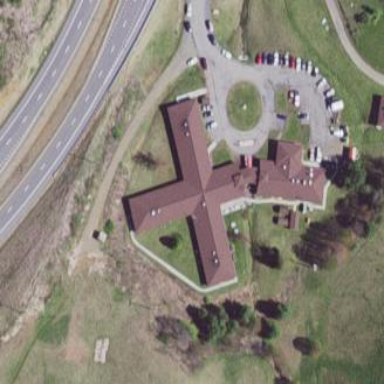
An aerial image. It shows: Nursing home building.